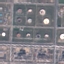
Label: Industrial